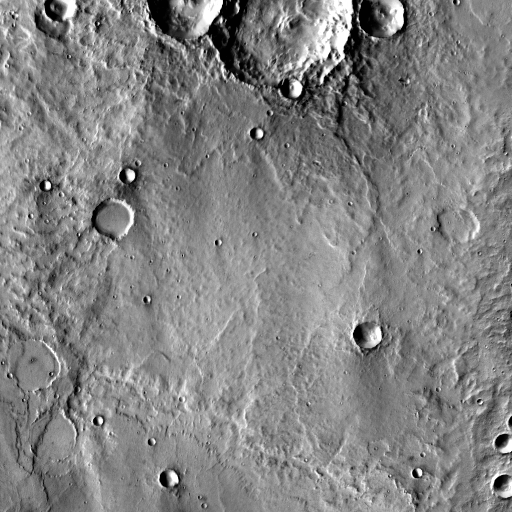
Crater classes present: Background, Other, Layered, Buried, Secondary